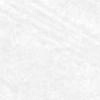
Label: change